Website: apple
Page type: payment
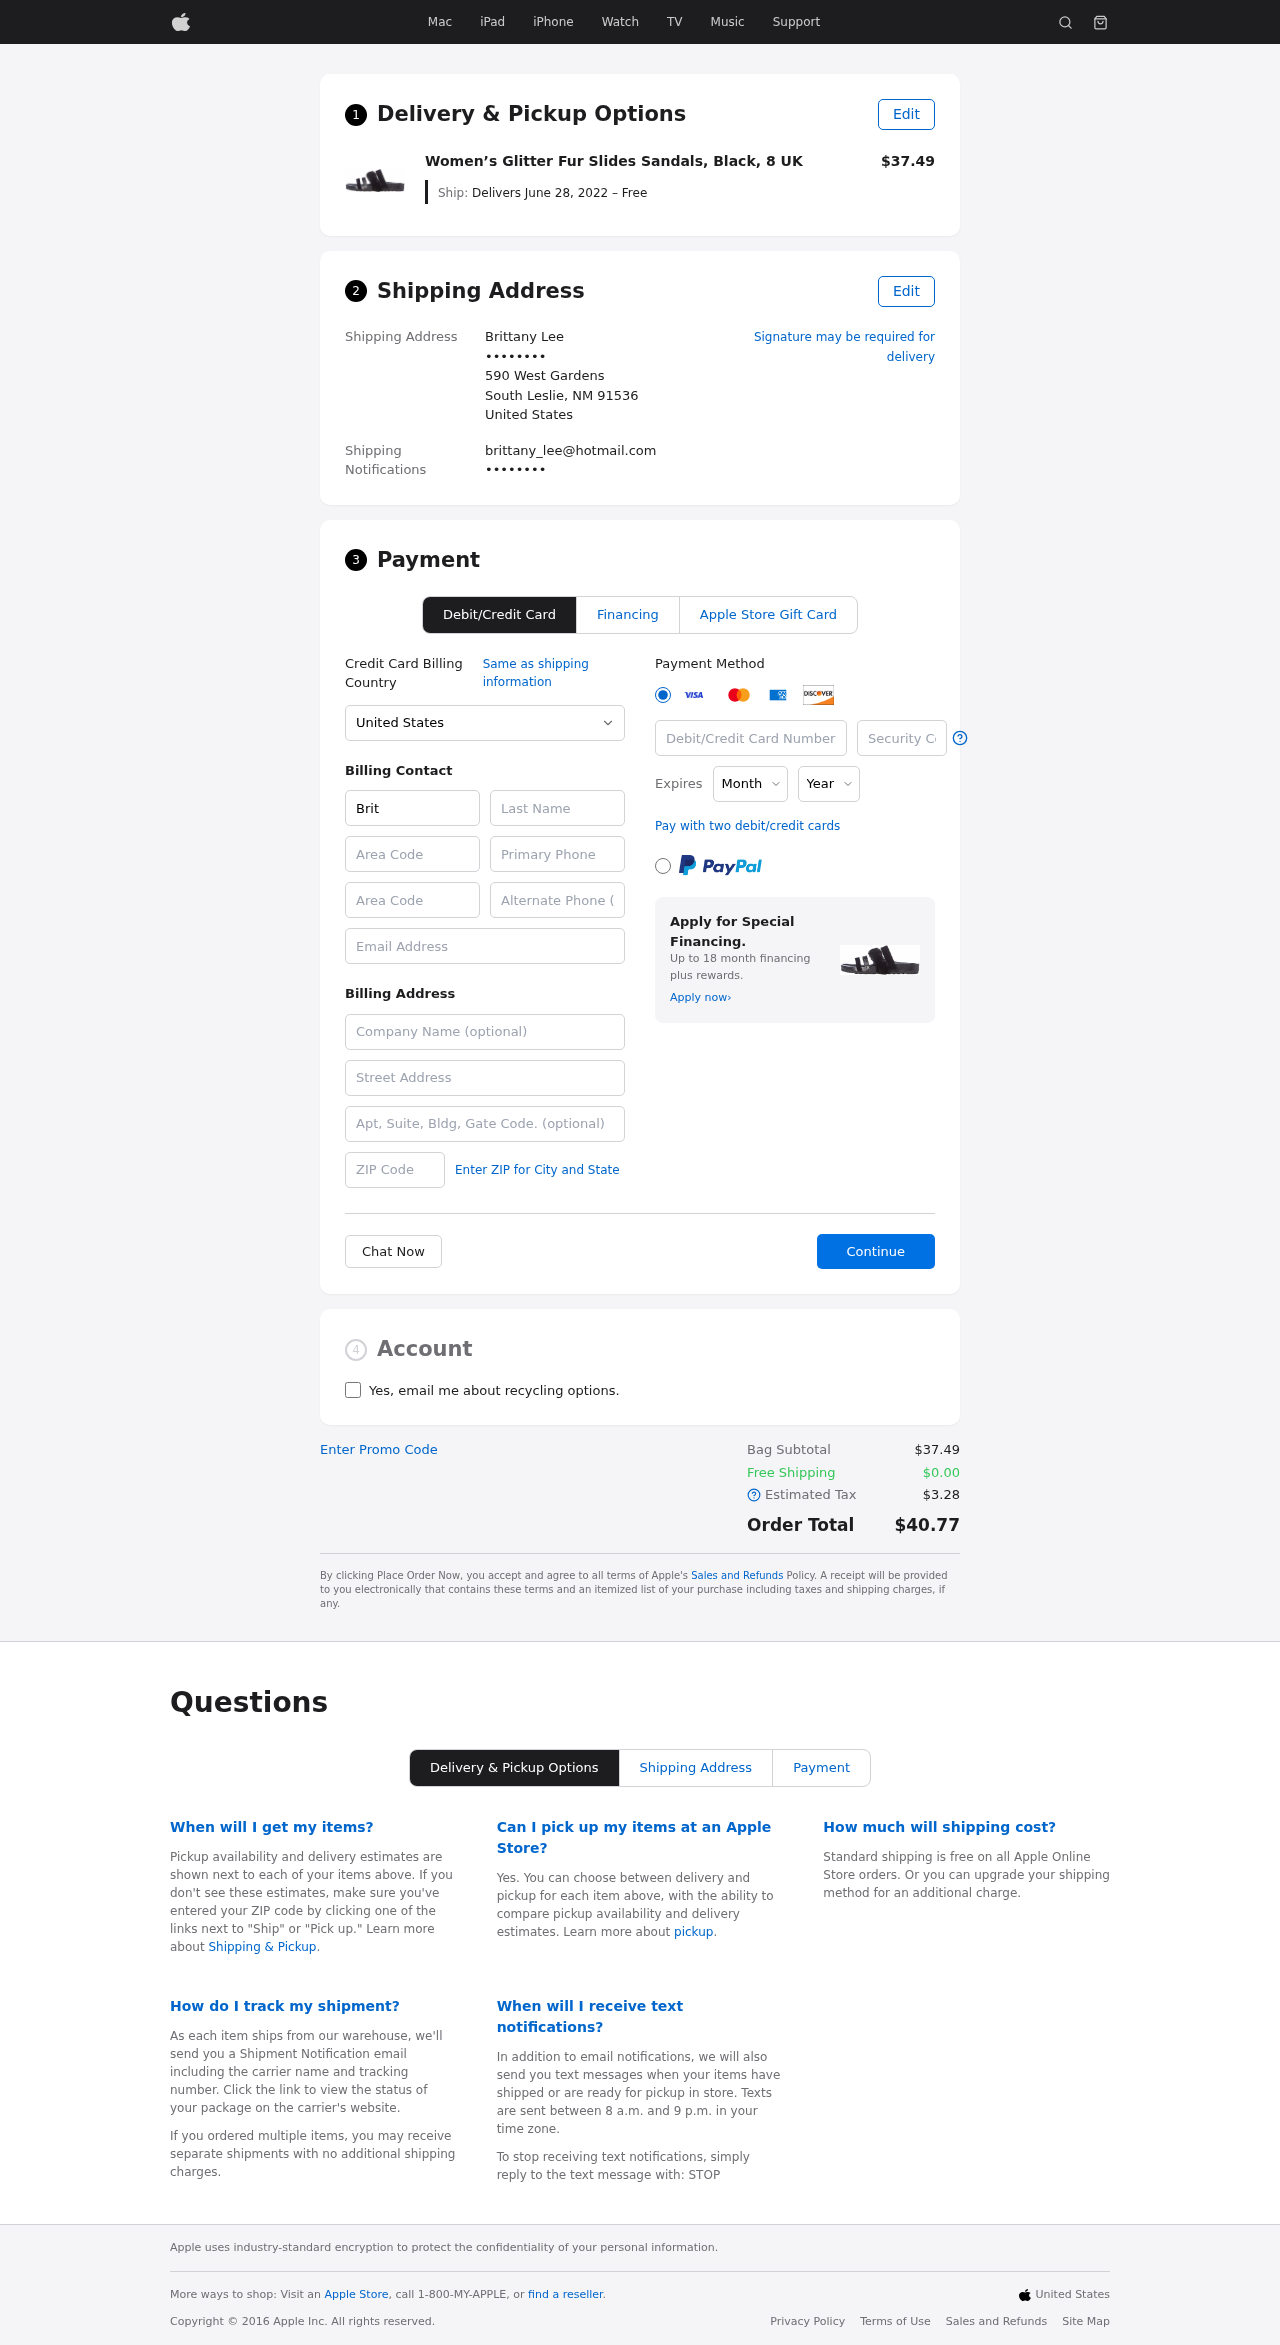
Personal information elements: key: PII_CARD_CVV
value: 760
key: PII_CARD_EXPIRY_MONTH
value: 02
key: PII_CARD_EXPIRY_YEAR
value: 26
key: PII_CARD_NUMBER
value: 2720 2075 2362 3680
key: PII_CITY_STATE_ZIP
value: South Leslie, NM 91536
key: PII_COMPANY
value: Wilson Group
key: PII_COUNTRY
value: United States
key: PII_EMAIL
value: brittany_lee@hotmail.com
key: PII_EMAIL2
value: brittany_lee@hotmail.com
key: PII_FIRSTNAME
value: Brittany
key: PII_FULLNAME
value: Brittany Lee
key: PII_LASTNAME
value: Lee
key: PII_PHONE3
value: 9476869862
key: PII_PHONE_ALT
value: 4666194115
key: PII_PHONE_ALT_AREA
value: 466
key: PII_PHONE_AREA
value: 947
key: PII_POSTCODE2
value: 14390
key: PII_SECURITY_CODE
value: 66238
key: PII_STREET
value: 590 West Gardens
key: PII_STREET2
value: Apt. 410
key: PII_PHONE
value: ••••••••
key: PII_PHONE2
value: ••••••••
Product elements: key: PRODUCT1_NAME
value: Women’s Glitter Fur Slides Sandals, Black, 8 UK
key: PRODUCT1_PRICE
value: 37.49
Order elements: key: ORDER_DELIVERY_DATE
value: Delivers June 28, 2022 – Free
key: ORDER_SUBTOTAL
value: $37.49
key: ORDER_SHIPPING_COST
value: $0.00
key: ORDER_TAX
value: $3.28
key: ORDER_TOTAL
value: $40.77